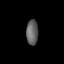
Tissue: lung
Cell type: T cells
Senescence score: 0.1778
Nuclear area (px): 295
Mean DAPI intensity: 96.071